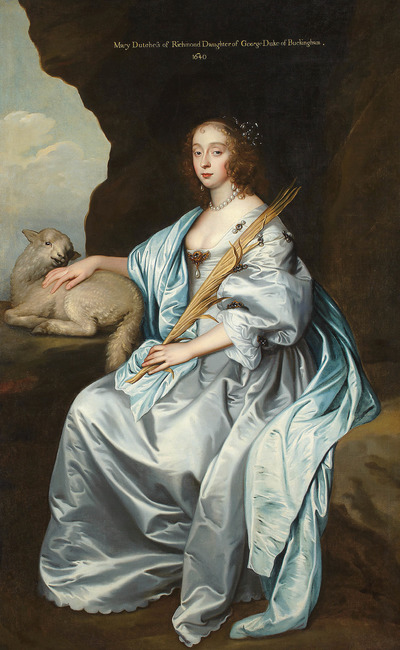
Title: Portrait of Mary Stewart, Duchess of Richmond and Duchess of Lennox (1622–1685), forrmer Lady Mary Villiersd, as Saint Agnes
Artist: after Anthony van Dyck
Earliest date: 1637
Latest date: 1649
Genre: painting
Iconography: cattle
Keywords: woman's portrait, female saint, portrait history, full-length portrait, head to the left, body facing left, sitting, facing front, pendant earring, pearl necklace, low neckline with drapery, palm branch, lamb, cliff